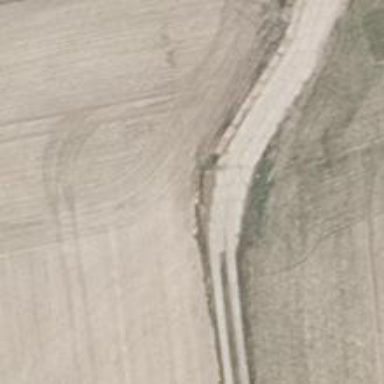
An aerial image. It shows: Track with very rough surface.